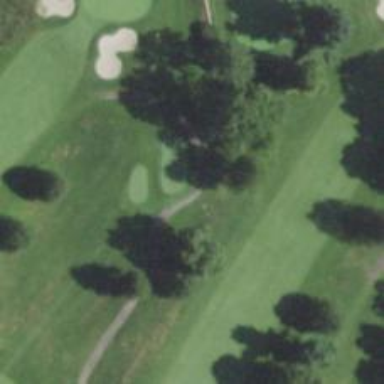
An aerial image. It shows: Path for both road and golf.